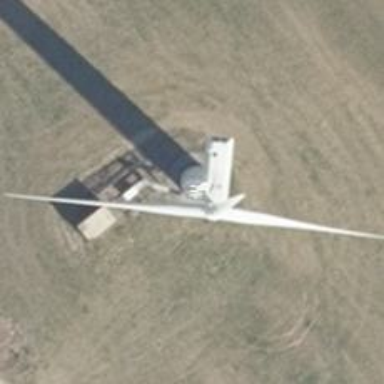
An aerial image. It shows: Wind generator with horizontal axis. The wind turbine is from Vestas.